Interaction volume radius: 5 \u00c5
Interaction volume height: 20 \u00c5
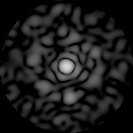
Disorder parameter: 0.8433